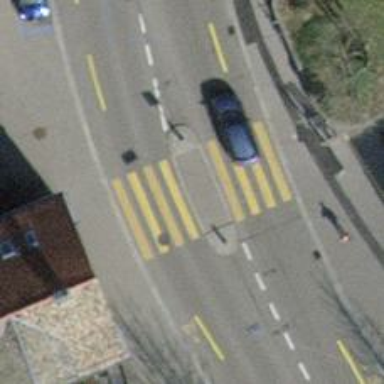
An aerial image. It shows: Uncontrolled zebra crossing with pedestrian island.